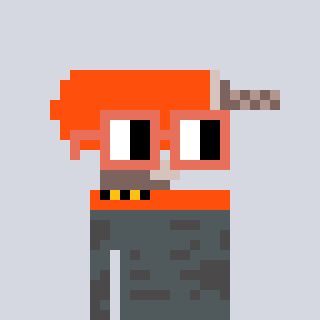
a pixel art character with square orange glasses, a drill-shaped head and a grayscale-colored body on a cool background